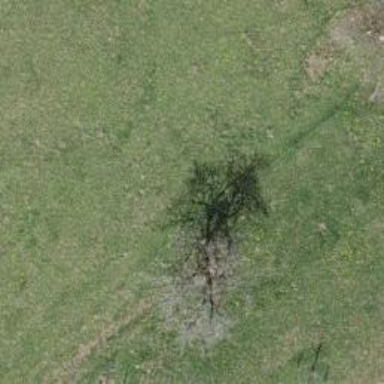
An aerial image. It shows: Single tag "natural: tree."